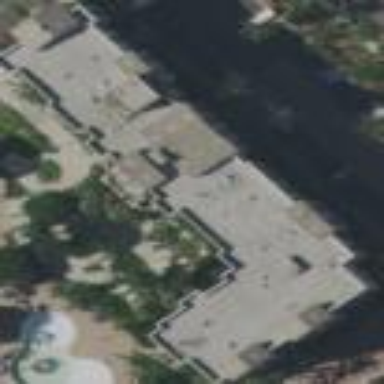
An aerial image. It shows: Hotel building.